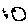
Label: moon